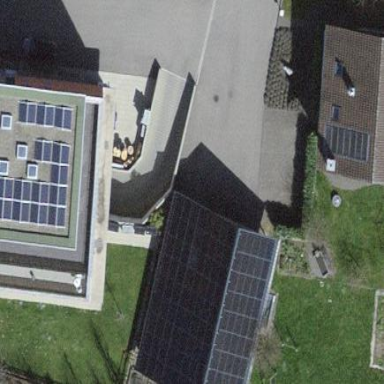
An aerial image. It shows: Solar power generator with photovoltaic panels.